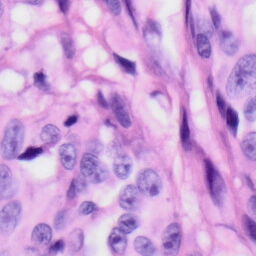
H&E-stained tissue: Skin